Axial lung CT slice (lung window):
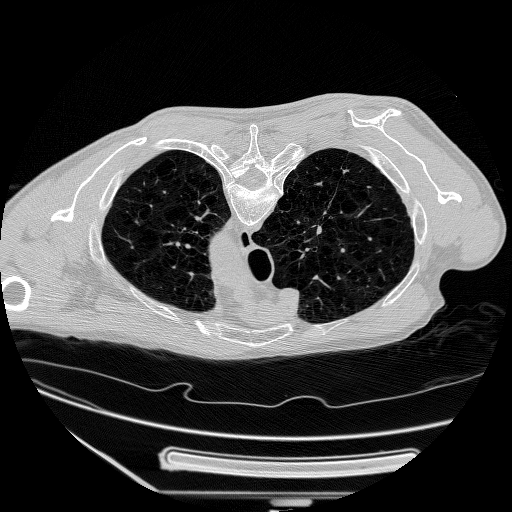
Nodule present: no